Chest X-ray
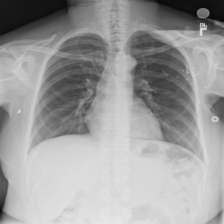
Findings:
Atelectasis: negative
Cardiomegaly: negative
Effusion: negative
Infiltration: negative
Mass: negative
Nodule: negative
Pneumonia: negative
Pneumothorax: negative
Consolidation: negative
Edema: negative
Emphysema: negative
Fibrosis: negative
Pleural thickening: negative
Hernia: negative